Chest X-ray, AP view. Patient: 78 years old, sex F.
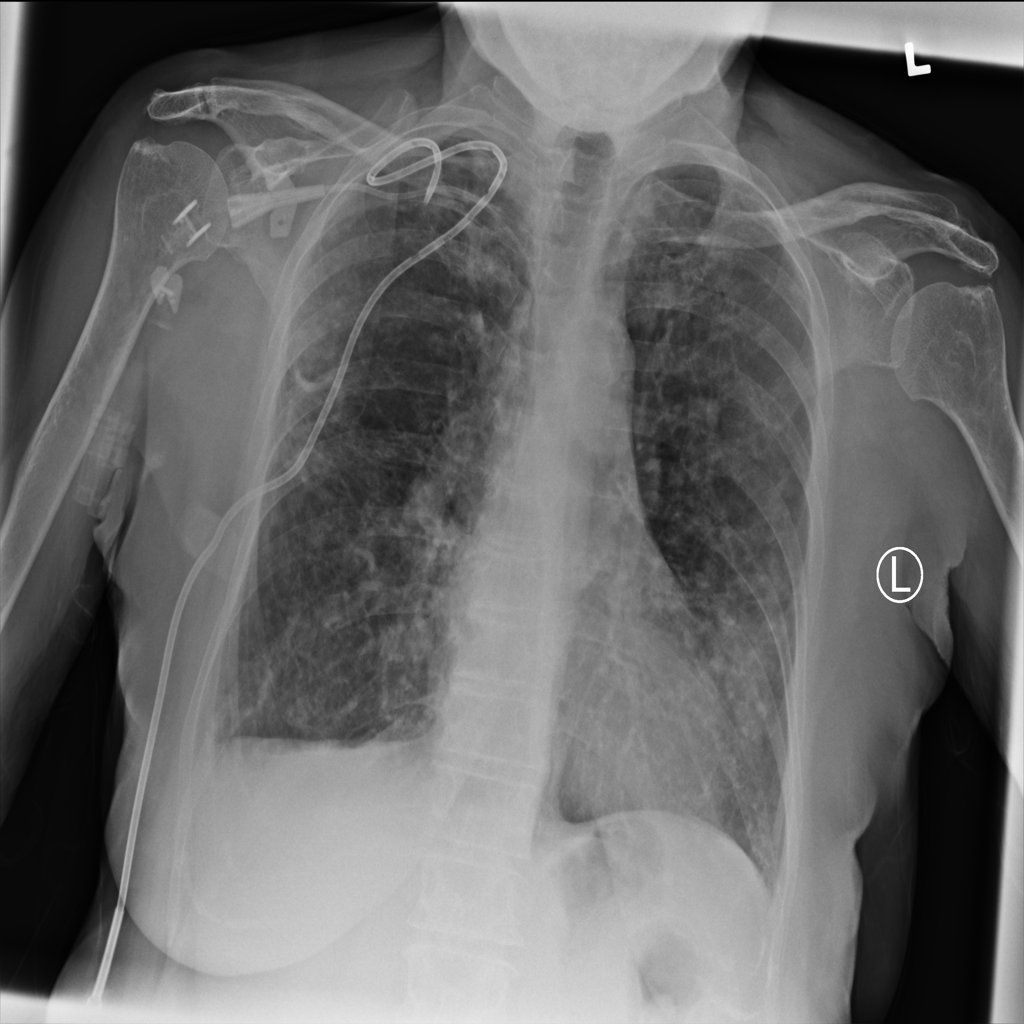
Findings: Pneumothorax